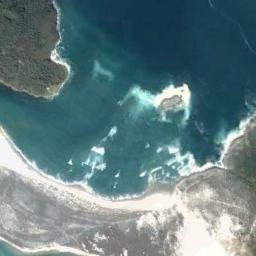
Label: beach